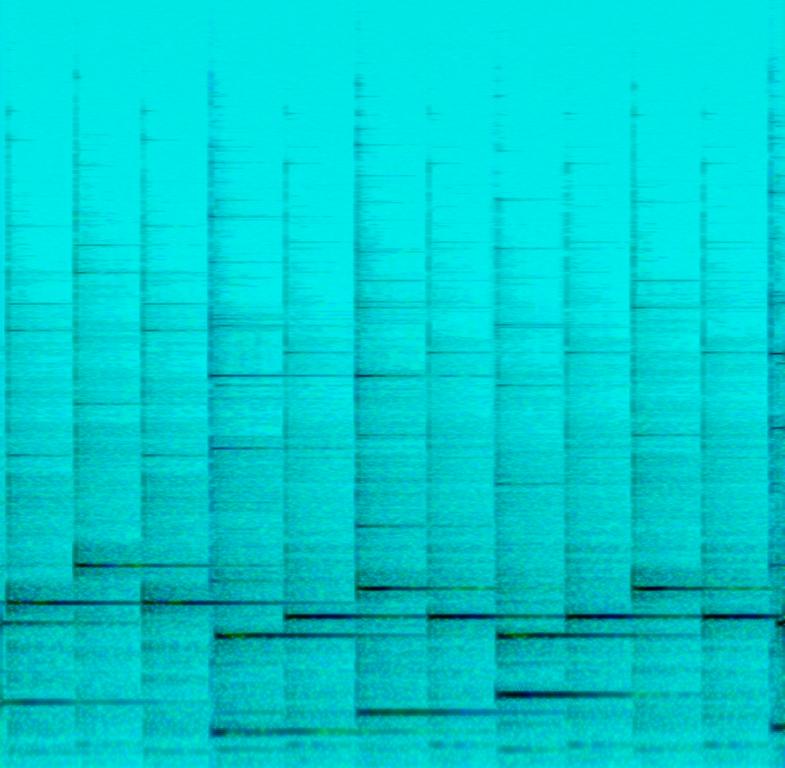
This is a lullaby music piece. It is an instrumental piece. There is a music box playing a gentle melody in the major key. The atmosphere is calming and relaxing. This piece could fit perfectly in a playlist meant to be played for babies before sleep. It could also be playing in the background at a daycare center.